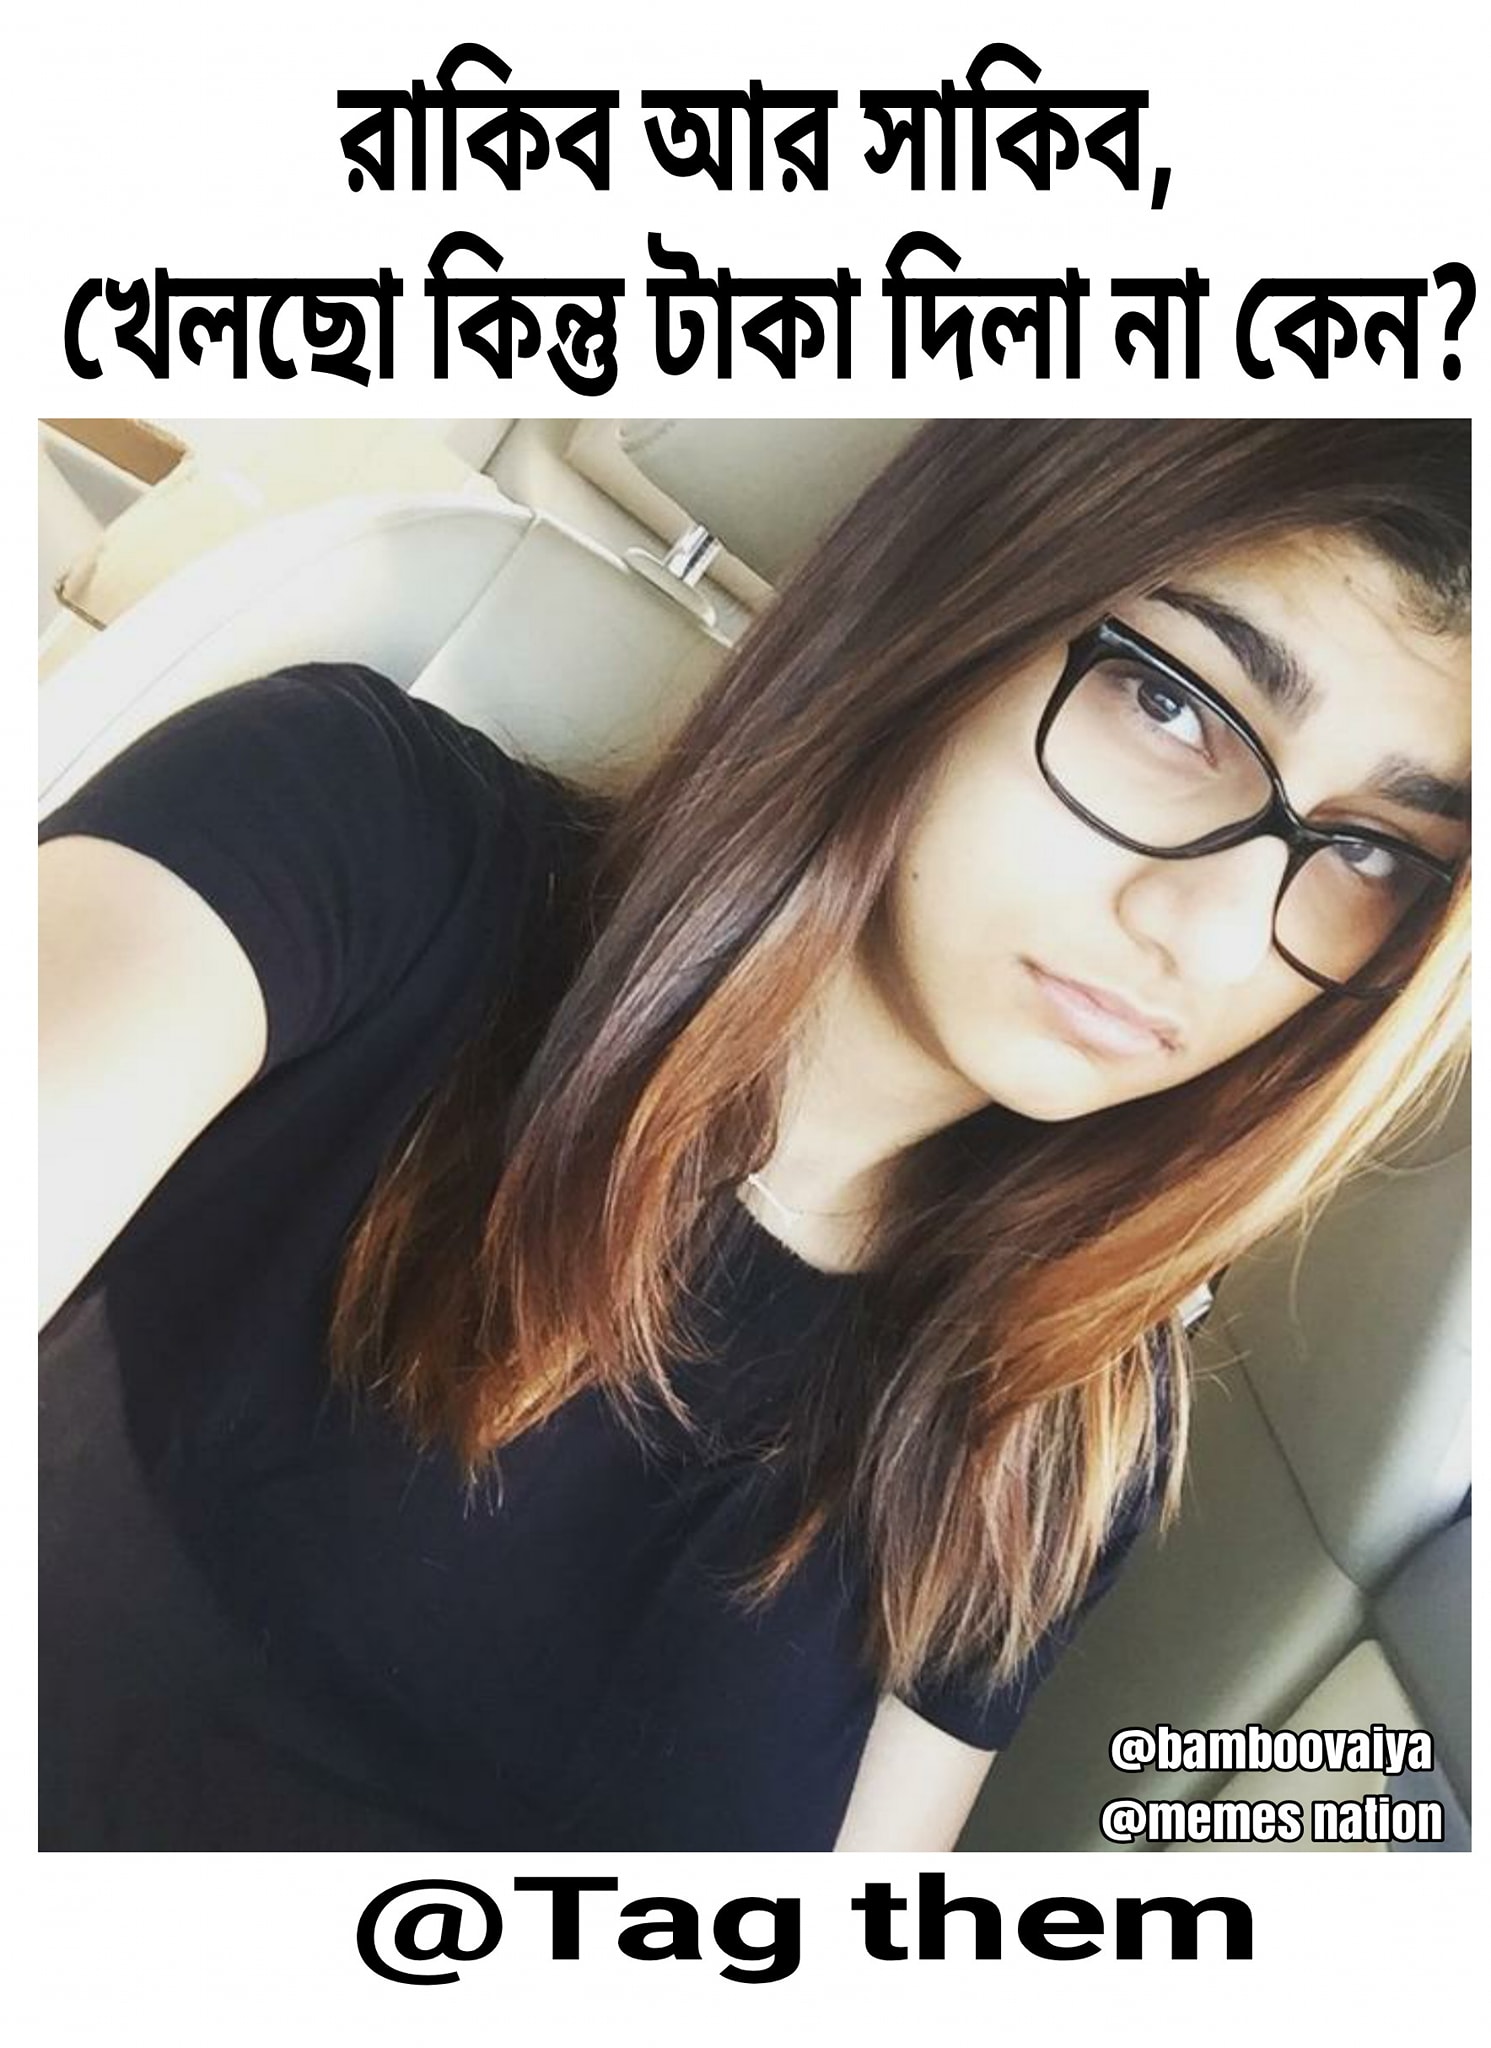
Text:  রাকিব আর সাকিব   খেলছো কিন্তু টাকা দিলা না কেন ?    @Tag Them
Label: Hate
Hate category: Personal Offence
Targeted group: Individual